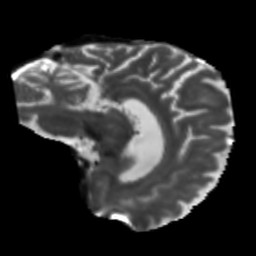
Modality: T2w
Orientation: sagittal
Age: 58
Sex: male
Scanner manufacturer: siemens
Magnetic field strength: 3 T
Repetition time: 5.25 s
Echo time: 0.08 s